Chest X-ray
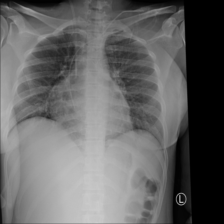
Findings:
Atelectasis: negative
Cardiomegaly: negative
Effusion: negative
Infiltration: negative
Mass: negative
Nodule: negative
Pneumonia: negative
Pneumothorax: negative
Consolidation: negative
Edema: negative
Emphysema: negative
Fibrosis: negative
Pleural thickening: negative
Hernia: negative